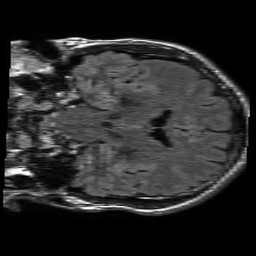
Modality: FLAIR
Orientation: coronal
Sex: male
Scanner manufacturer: philips
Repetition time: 11 s
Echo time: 0.125 s